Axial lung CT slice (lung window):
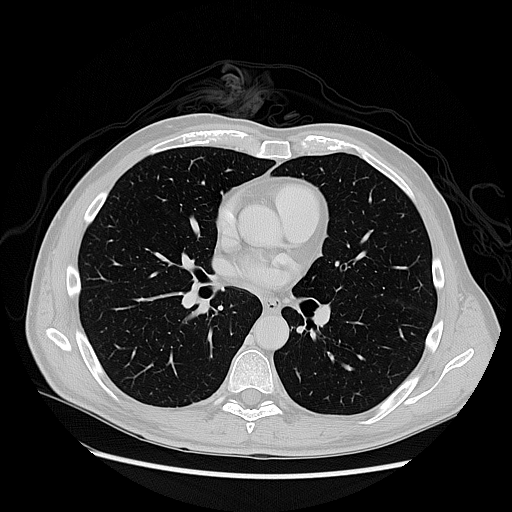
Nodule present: no